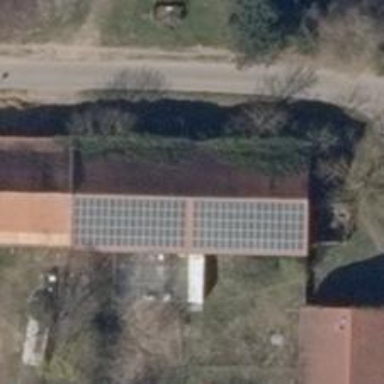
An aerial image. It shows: Small solar photovoltaic panel generator is producing electricity.